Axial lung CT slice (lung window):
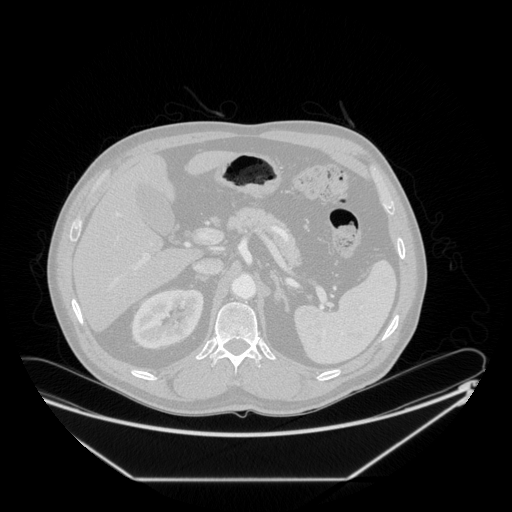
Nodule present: no